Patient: sex M, age 71
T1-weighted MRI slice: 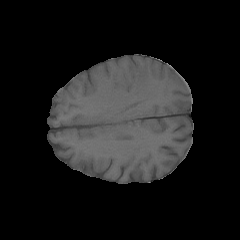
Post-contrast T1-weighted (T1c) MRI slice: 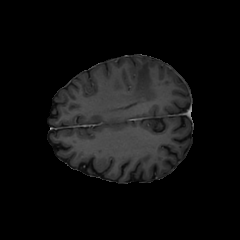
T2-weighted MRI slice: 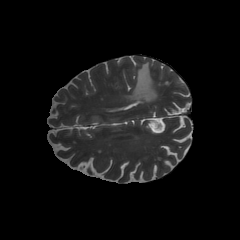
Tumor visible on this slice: yes
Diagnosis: Glioblastoma, IDH-wildtype
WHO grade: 4